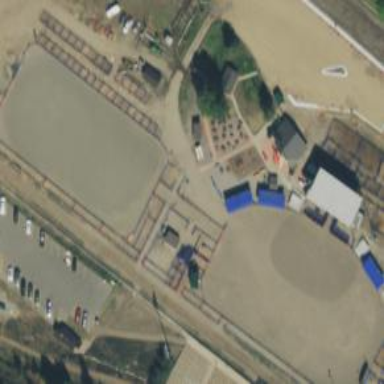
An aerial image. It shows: Equestrian pitch for leisure land sports.